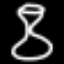
Label: hourglass